Field crop: maize
Growth stage: 2
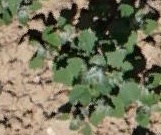
Species: chenopodium